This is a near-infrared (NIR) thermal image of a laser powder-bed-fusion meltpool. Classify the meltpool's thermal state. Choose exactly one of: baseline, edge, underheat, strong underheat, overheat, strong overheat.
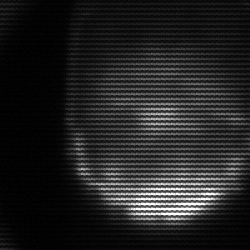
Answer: edge